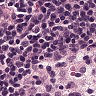
Metastatic tissue present: no